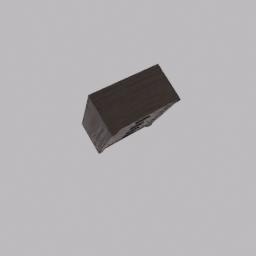
Label: furniture